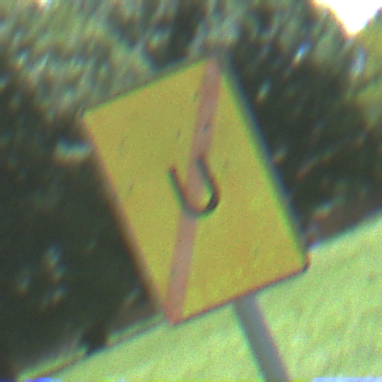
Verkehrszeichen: EndeUmleitung
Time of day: Midday
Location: Outdoor (Nature)
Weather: Clear
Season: Summer
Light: Natural